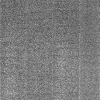
Atmospheric dust classification: dusty